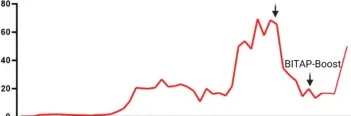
Treatment process and follow-up of metastatic pancreatic cancer patient through treatment periods. The patient received different treatments at different times. Immunogenicity testing of manufactured peptides by IVS.
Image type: pathology (giemsa)